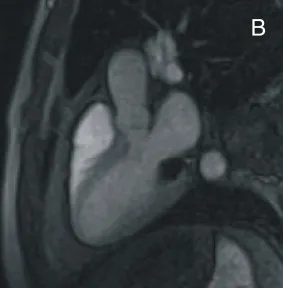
3-chamber.
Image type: radiology (mri)